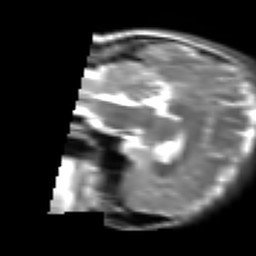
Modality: T2w
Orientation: sagittal